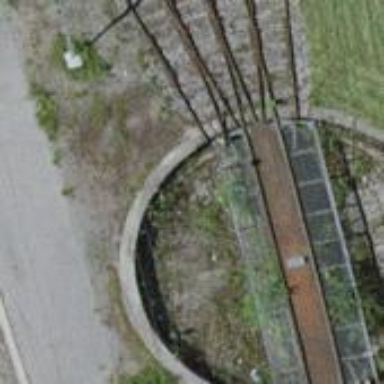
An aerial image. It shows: Turntable railway with one track.